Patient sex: M
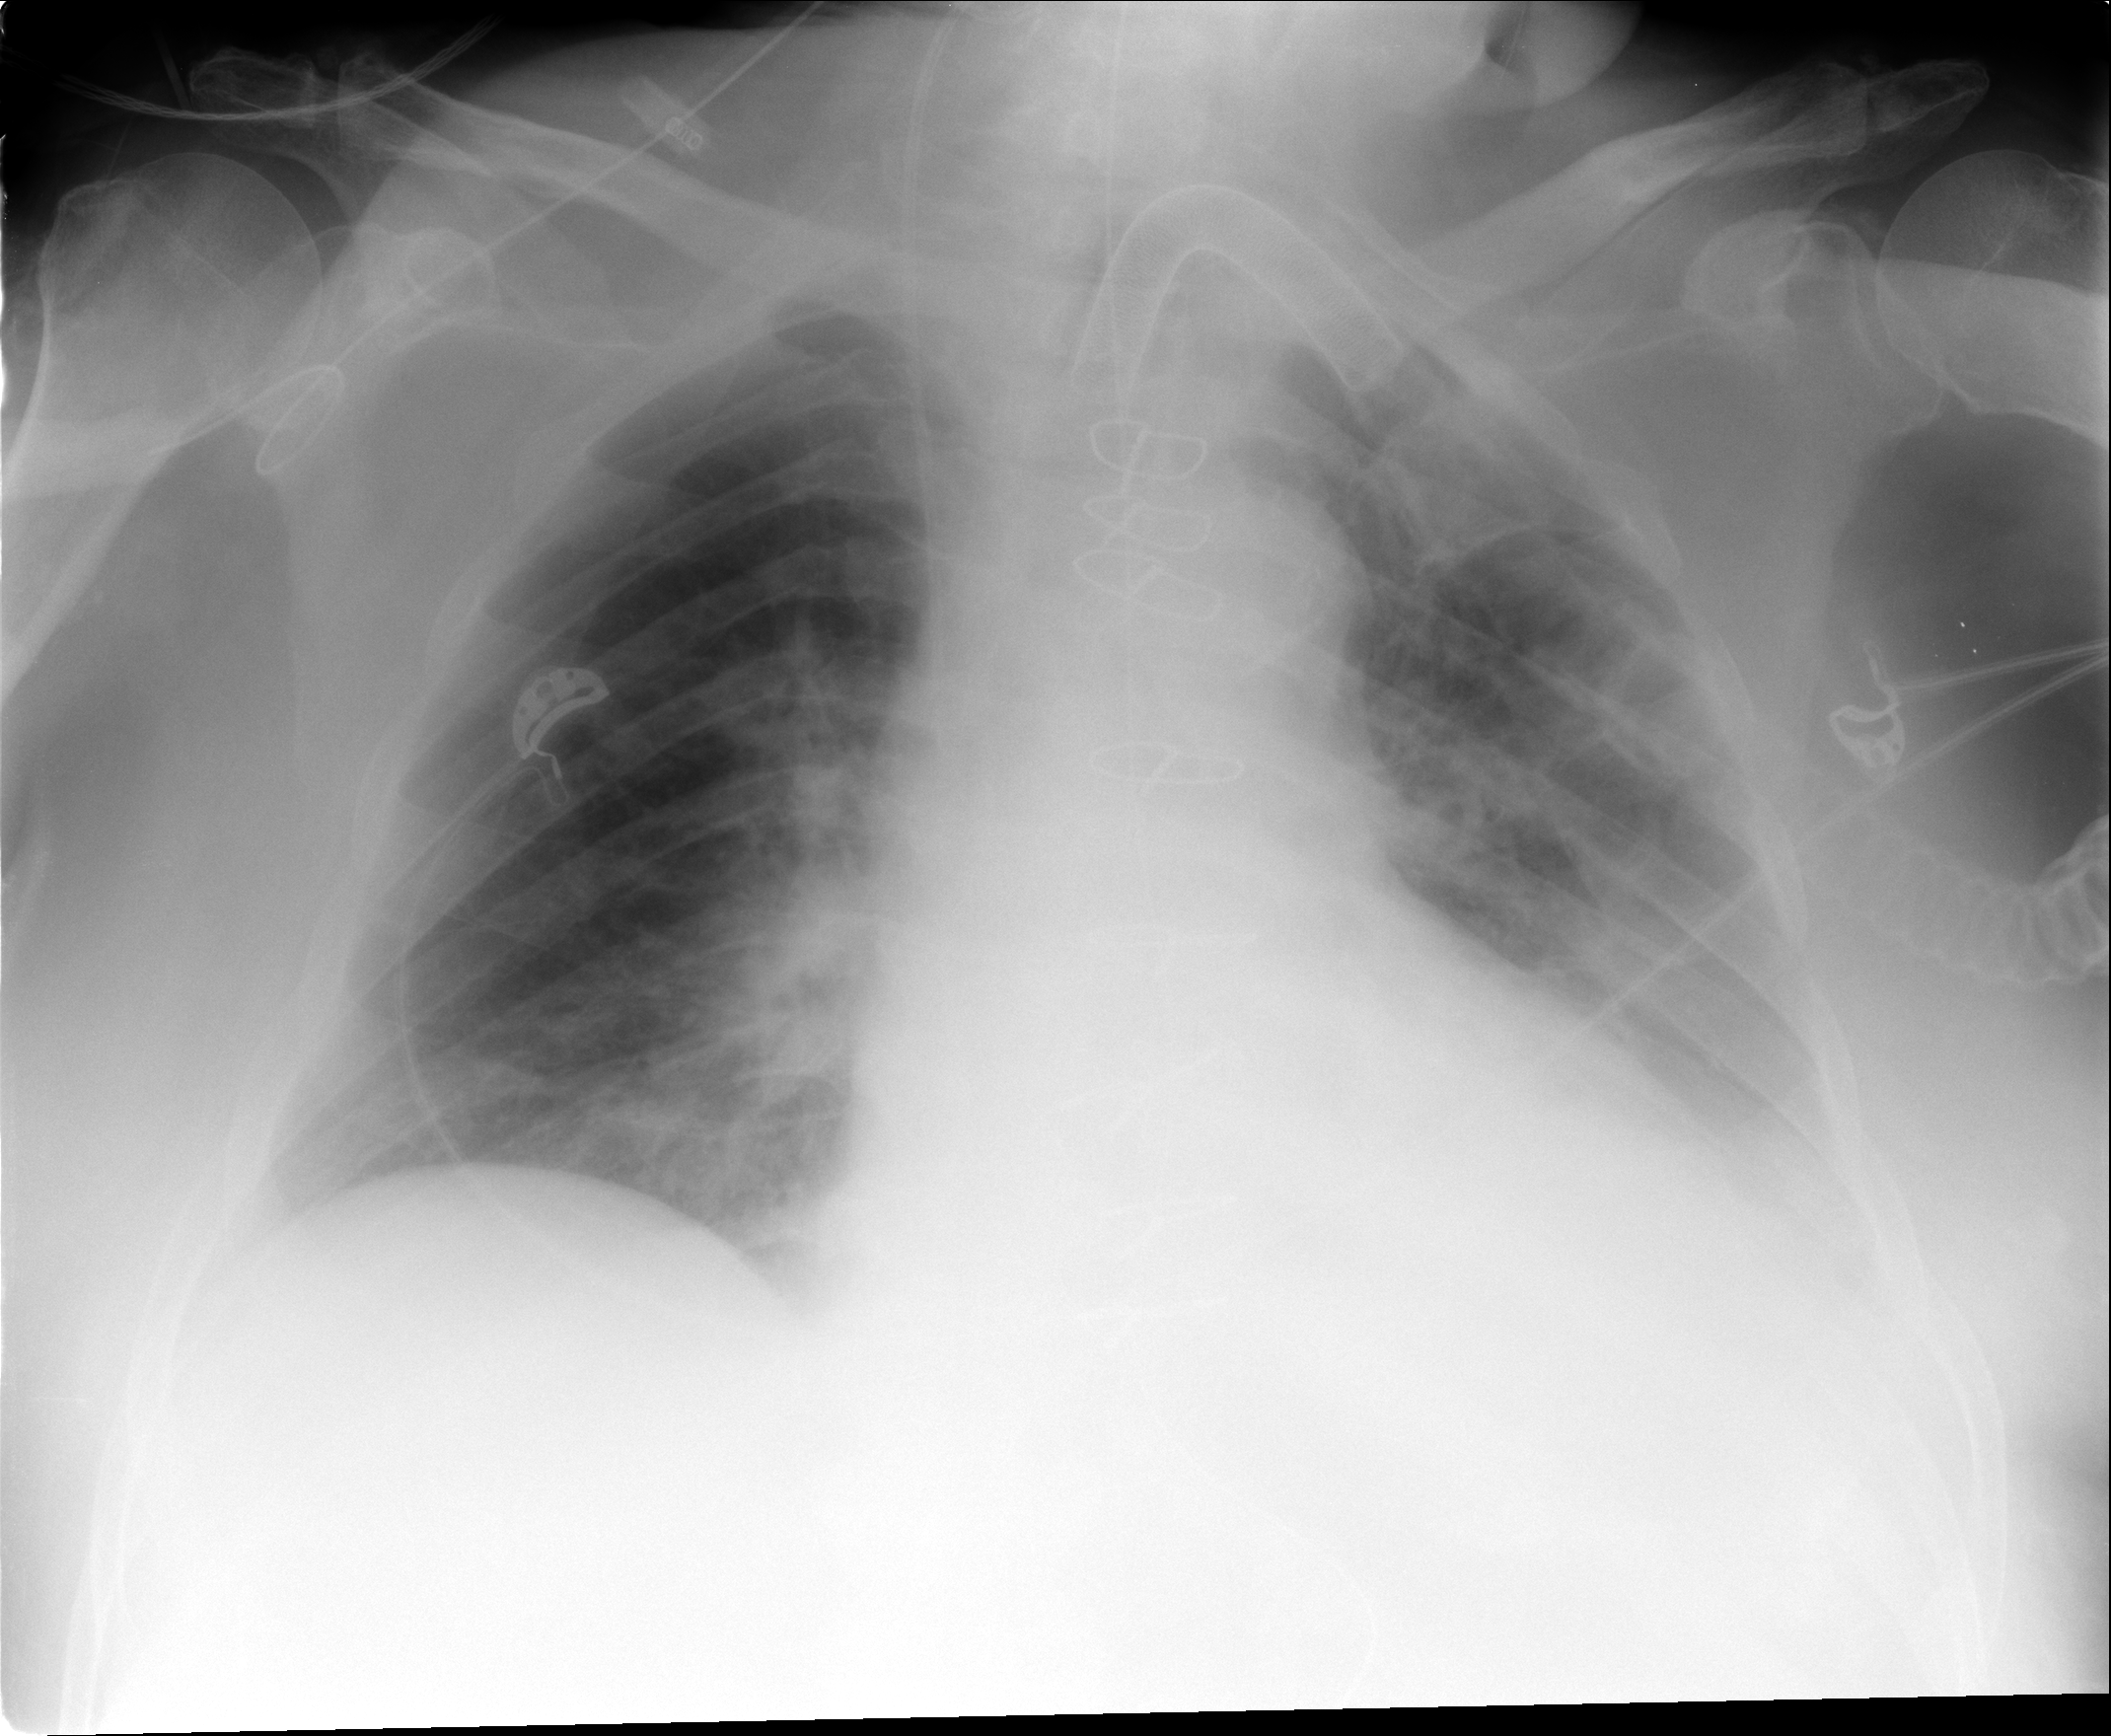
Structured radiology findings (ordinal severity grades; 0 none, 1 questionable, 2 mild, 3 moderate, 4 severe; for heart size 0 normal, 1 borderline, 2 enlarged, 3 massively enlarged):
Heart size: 2
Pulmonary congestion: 2
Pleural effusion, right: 0
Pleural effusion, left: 2
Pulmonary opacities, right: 1
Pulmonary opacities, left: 0
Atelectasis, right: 2
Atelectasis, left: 2